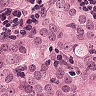
Metastatic tissue present: yes